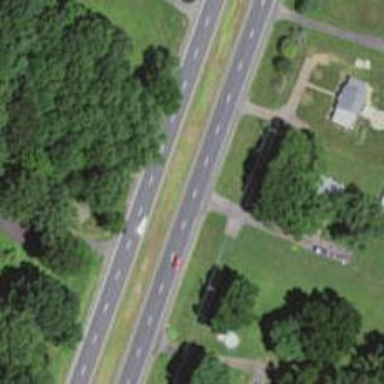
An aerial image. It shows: Trunk highway with expressway features.